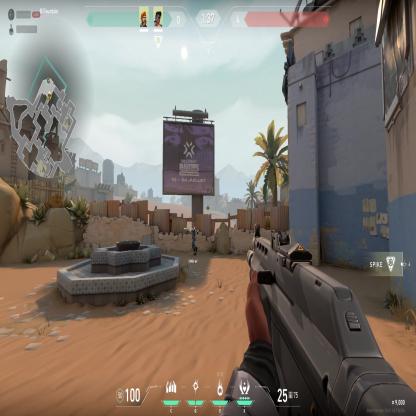
Label: teammate